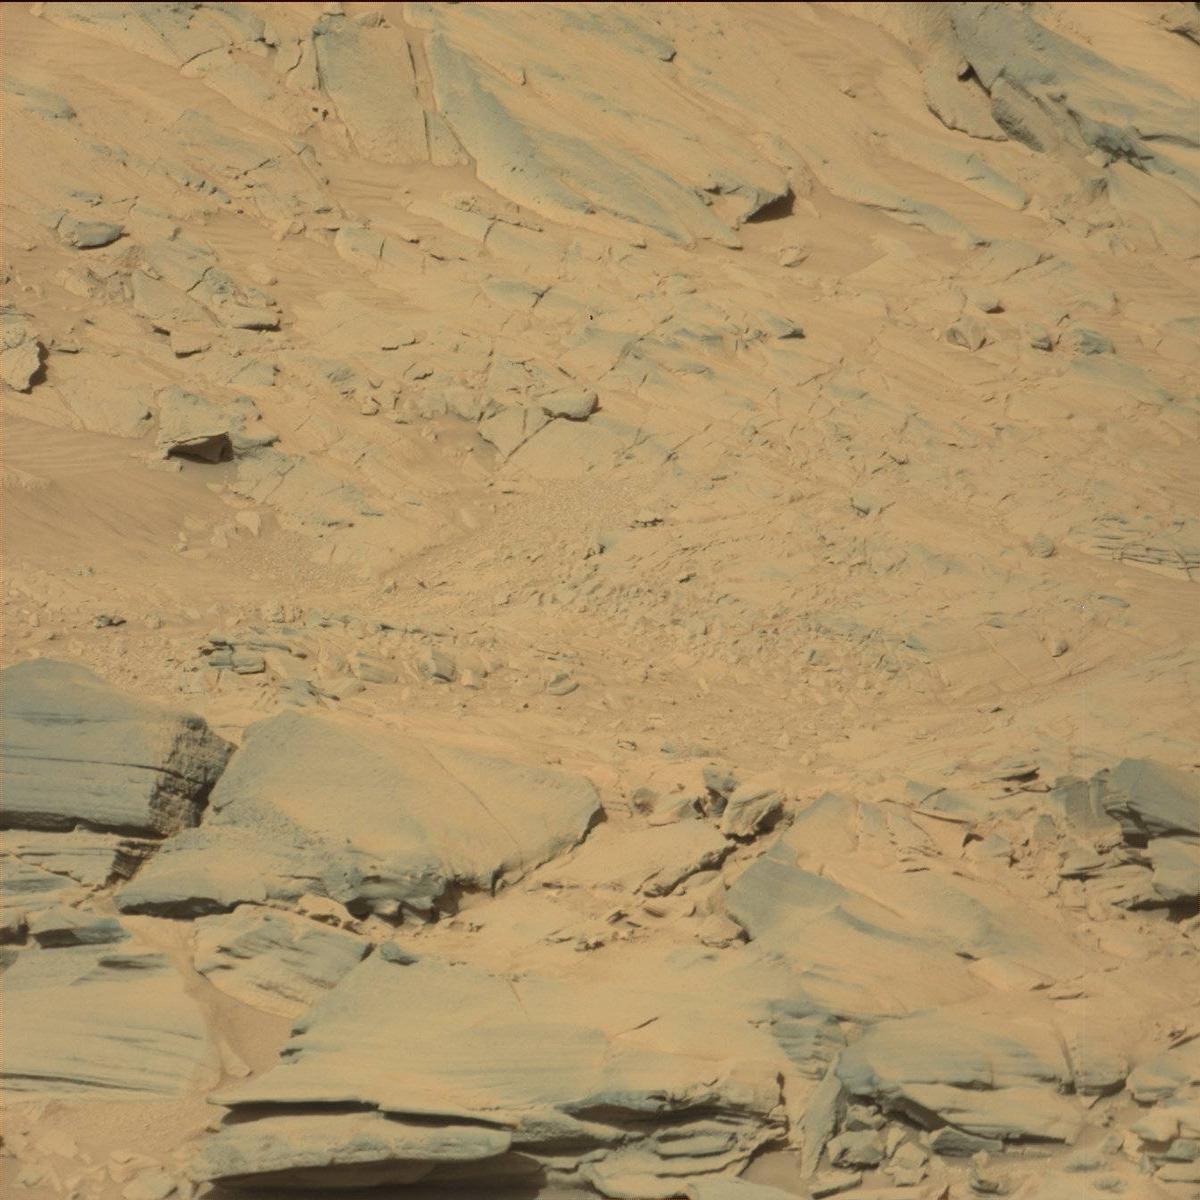
Terrain classes present: Bedrock, Sand / Soil